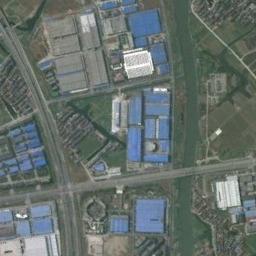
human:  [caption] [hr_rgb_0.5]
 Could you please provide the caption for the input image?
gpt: Many houses of different shapes and sizes are in the industrial area .

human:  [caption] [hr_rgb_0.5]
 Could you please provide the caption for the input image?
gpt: The industrial area has some blue workshops, Other colors of workshops and green areas and some roads go through the industrial area .

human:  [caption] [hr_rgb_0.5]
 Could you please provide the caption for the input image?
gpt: In an industrial area, There are neatly planned factories and roads, Green belts and large green spaces, And a small river .

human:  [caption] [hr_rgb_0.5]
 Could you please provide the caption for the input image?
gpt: There are few houses in the industrial area .

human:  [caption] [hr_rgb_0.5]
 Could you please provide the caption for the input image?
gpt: There are some blue buildings and green lawns on the industrial area .